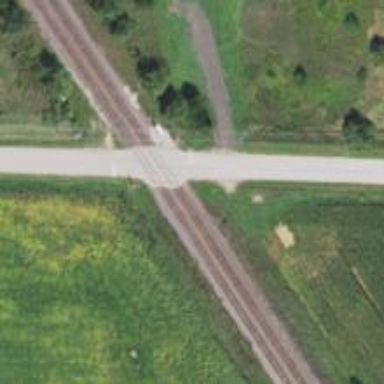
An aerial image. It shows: Level crossing along the railway.